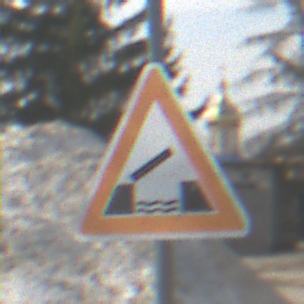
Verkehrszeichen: BeweglicheBruecke
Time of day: Midday
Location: Outdoor (Suburban)
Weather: PartlyCloudy
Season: NotSpecified
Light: Natural